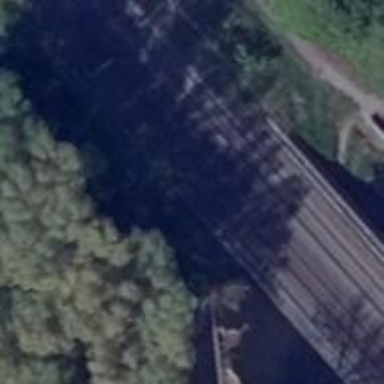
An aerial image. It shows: Railway bridge with electrified contact lines.